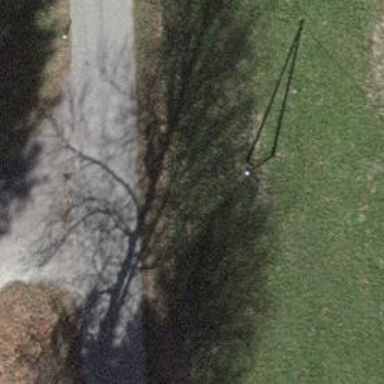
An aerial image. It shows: Minor power line.